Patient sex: F
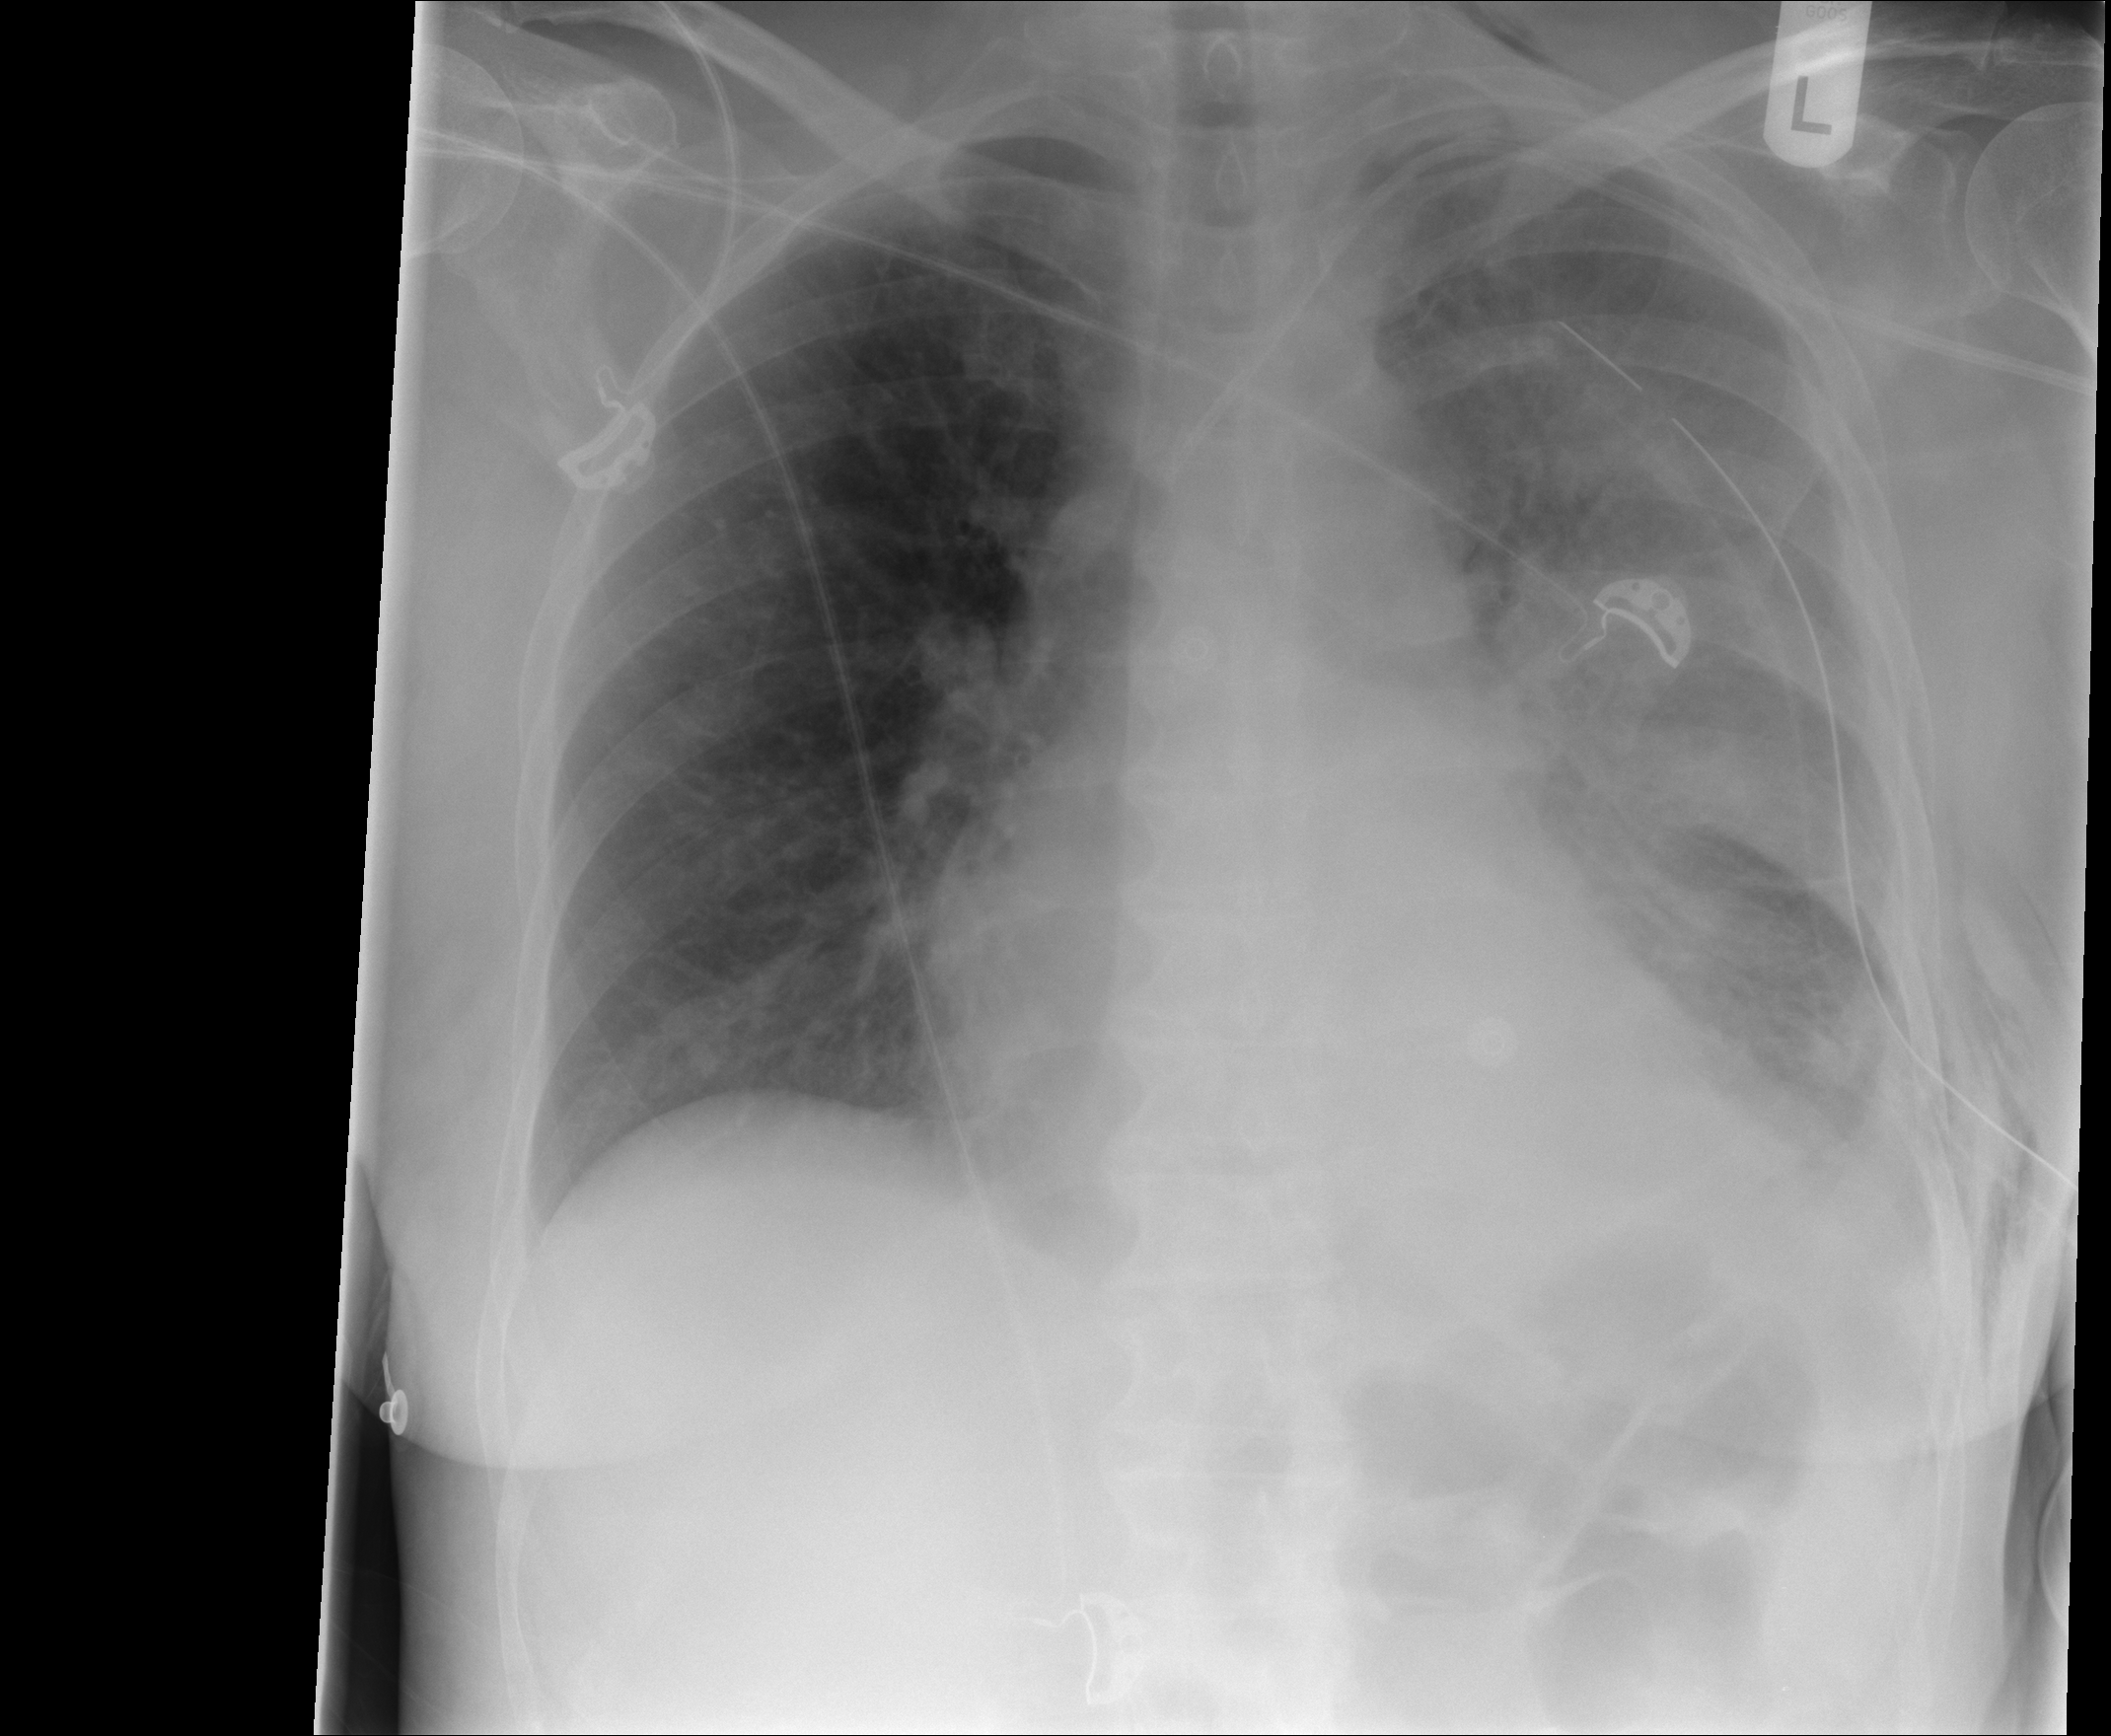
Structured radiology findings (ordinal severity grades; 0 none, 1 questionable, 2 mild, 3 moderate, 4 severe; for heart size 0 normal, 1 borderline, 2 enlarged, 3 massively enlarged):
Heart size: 2
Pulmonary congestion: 0
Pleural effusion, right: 0
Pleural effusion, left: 3
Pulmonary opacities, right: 0
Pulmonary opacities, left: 1
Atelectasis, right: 0
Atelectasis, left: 2